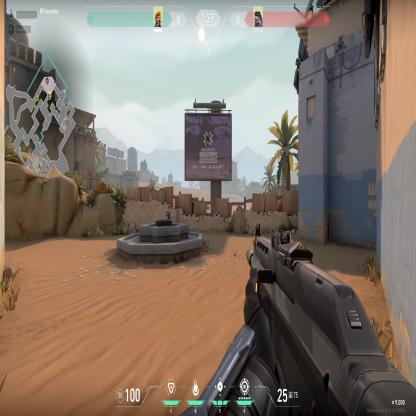
Label: enemy